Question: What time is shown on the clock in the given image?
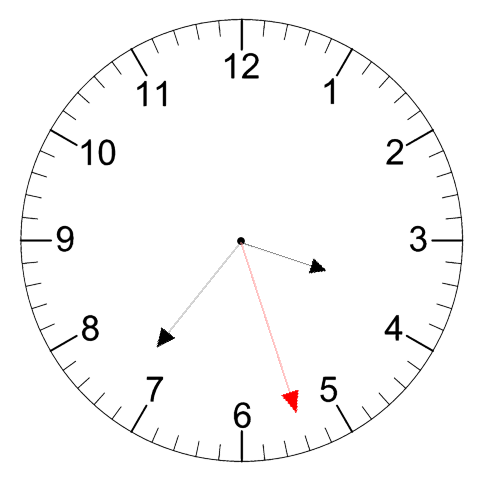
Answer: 03:36:27